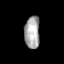
Tissue: skin
Cell type: Fibroblasts
Senescence score: 0.7555
Nuclear area (px): 480
Mean DAPI intensity: 169.544